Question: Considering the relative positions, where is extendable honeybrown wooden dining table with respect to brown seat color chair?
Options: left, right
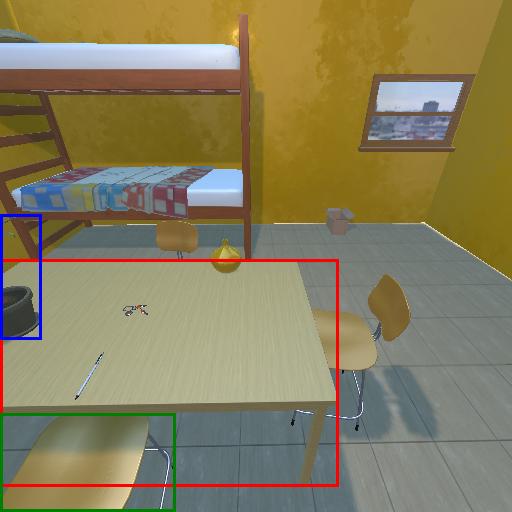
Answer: left